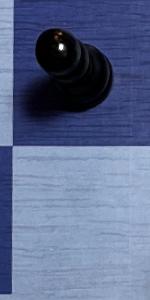
Label: Empty